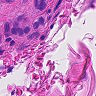
Metastatic tissue present: yes